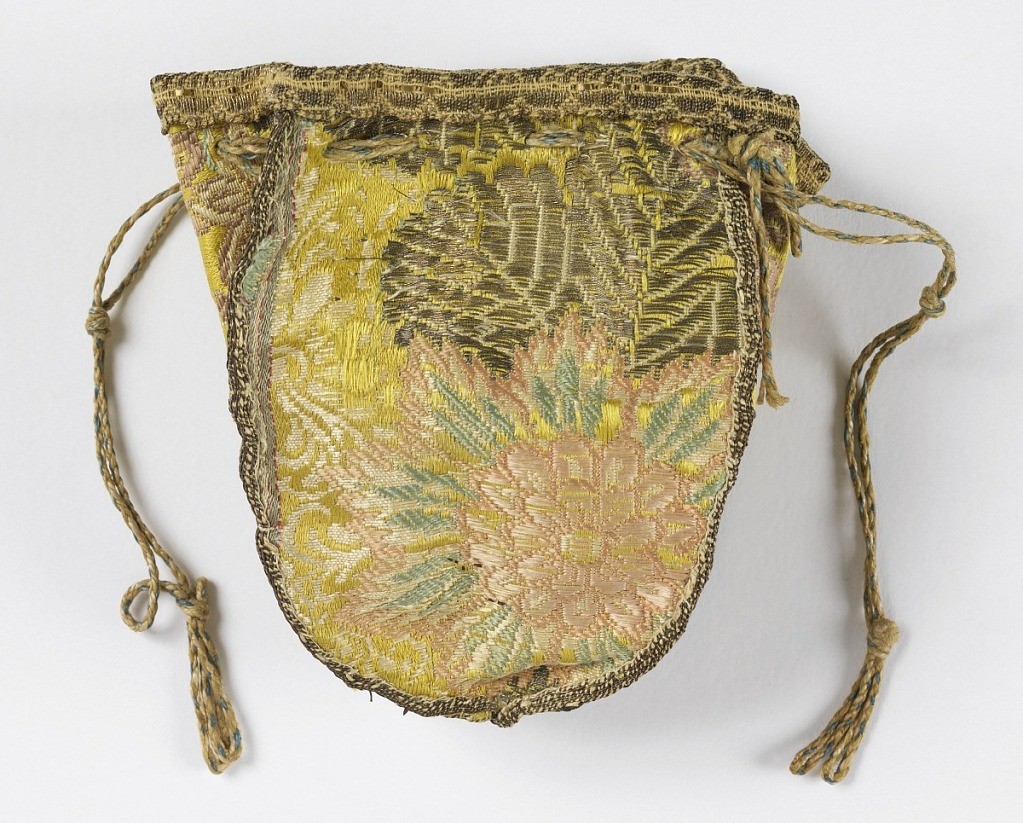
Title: Bag
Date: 17th century
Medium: silk, metal Technique: plain weave with discontinuous supplementary weft (brocaded)
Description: Small bag made from four sections of yellow silk brocaded with pink, green and white silk and silver metallic thread in floral desing. Bound with metal thread galoon, with drawstring at top.